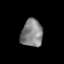
Tissue: lung
Cell type: Epithelial cells
Senescence score: 0.5435
Nuclear area (px): 584
Mean DAPI intensity: 131.296